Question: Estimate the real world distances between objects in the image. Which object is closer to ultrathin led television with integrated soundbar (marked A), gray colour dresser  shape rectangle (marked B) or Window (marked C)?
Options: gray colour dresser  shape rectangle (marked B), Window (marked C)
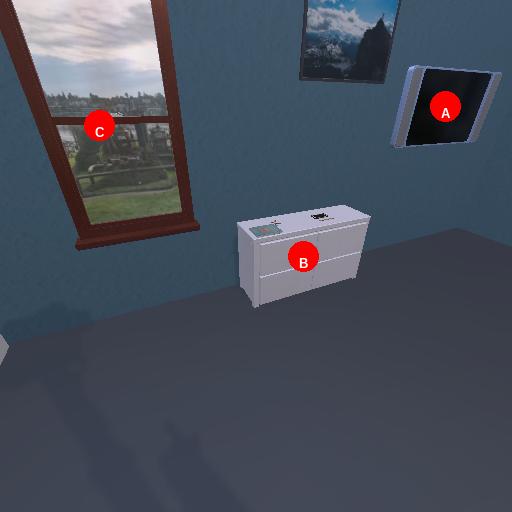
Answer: gray colour dresser  shape rectangle (marked B)